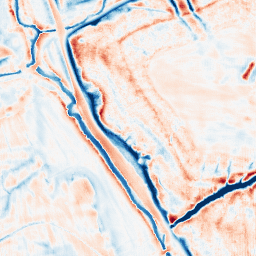
Category: edge_preserving
Decomposition family: bilateral
Decomposition parameters: d: 21
sigma_color: 50
sigma_space: 25
Upsampling method: fft_zeropad
Upsampling parameters: scale: 8
Upsampling scale: 8